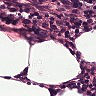
Metastatic tissue present: no